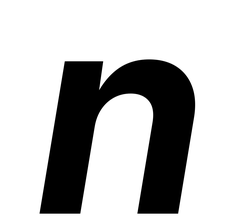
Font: Inter-Italic_Bold_Italic